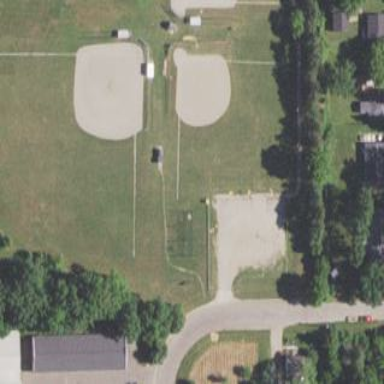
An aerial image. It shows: Baseball pitch for leisure land.